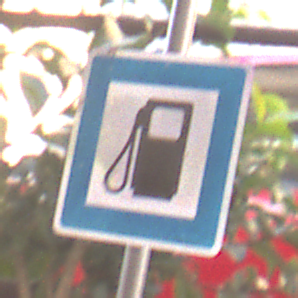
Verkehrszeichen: Tankstelle
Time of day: MorningAfternoon
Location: Outdoor (Urban)
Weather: Clear
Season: NotSpecified
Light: Natural